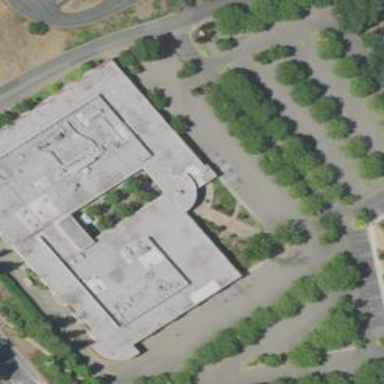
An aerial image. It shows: Healthcare facility identified as hospital.